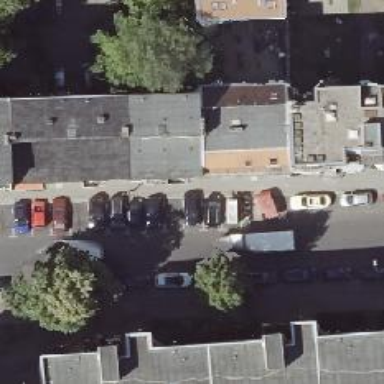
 with parallel parking orientation on the left side."